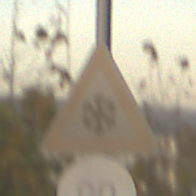
Verkehrszeichen: SchneeOderEisglaette
Zusatzzeichen unten: Geschwindigkeit80
Umgebung: Outdoor, Nature
Tageszeit: SunriseSunset
Wetter: PartlyCloudy
Licht: Natural
Jahreszeit: NotSpecified
Kontrast: LowContrast